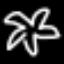
Label: palm tree